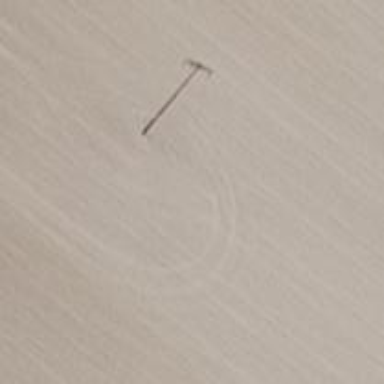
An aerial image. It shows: Power pole.